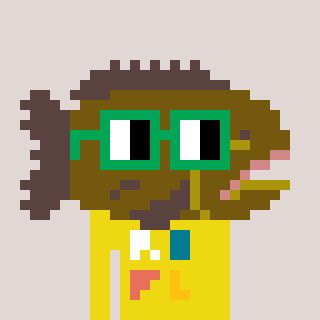
a pixel art character with square green glasses, a grouper-shaped head and a yellow-colored body on a warm background